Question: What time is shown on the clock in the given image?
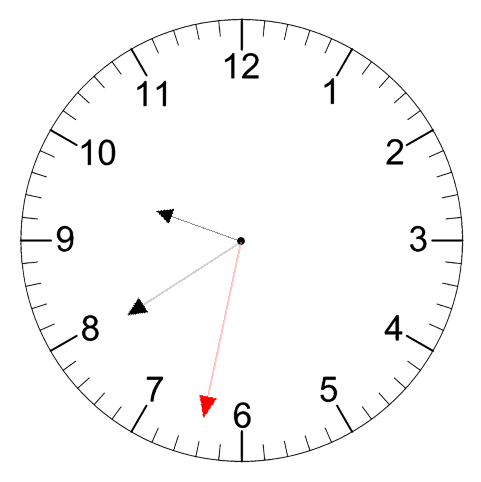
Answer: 09:39:32